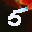
Label: 5